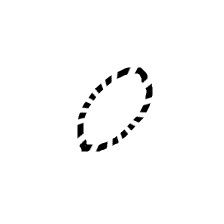
Shape: circle